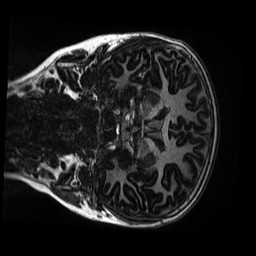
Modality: MP2RAGE
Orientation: coronal
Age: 9
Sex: male
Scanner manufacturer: siemens
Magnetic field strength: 3 T
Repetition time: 4 s
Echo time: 0.00303 s